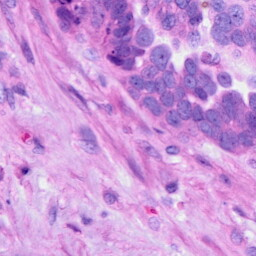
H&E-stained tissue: Ovarian